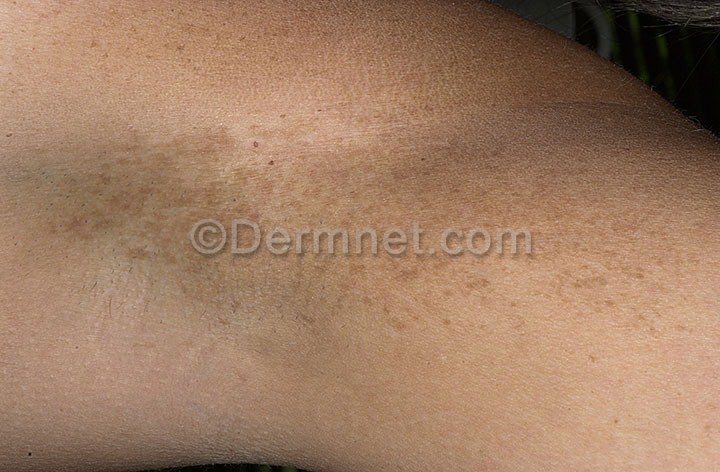
Disease: Melanoma Skin Cancer Nevi and Moles